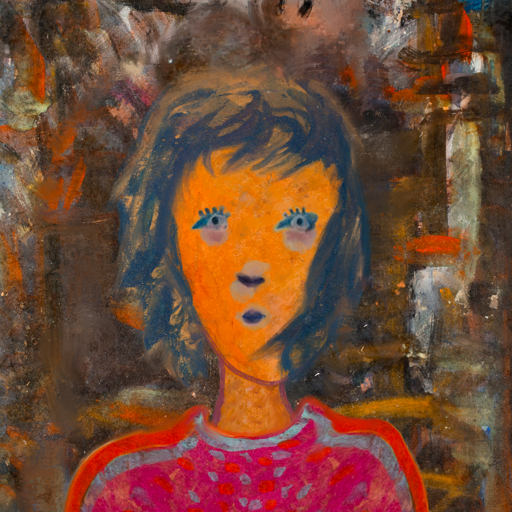
Background: GypsyQueen, Head And Neck Front: Hypocrite, Face Front: Hill_Girl, Bust: Sisters, Hair Front: InTheSun, Head Accessory: Blank, Second Necklace: Blank, Necklace: Blank, Baby: Blank